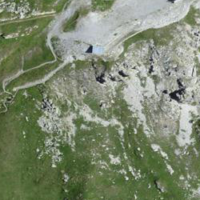
EUNIS habitat code: 31
Species observed at this site:
Bombus mesomelas
Carduus defloratus
Campanula thyrsoides
Prunella collaris
Silene dioica